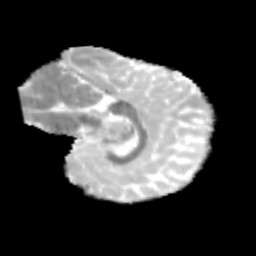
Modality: MD
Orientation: sagittal
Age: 11
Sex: male
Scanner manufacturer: siemens
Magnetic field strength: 3 T
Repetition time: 3.8 s
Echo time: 0.07 s